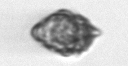
Label: Kryptoperidinium_triquetrum